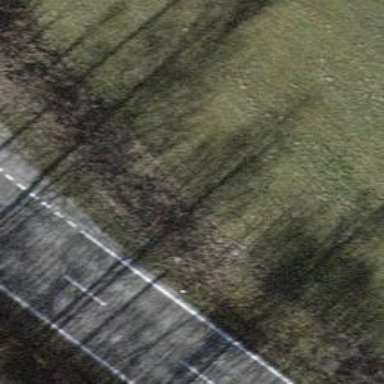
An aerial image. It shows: Hedge barrier.